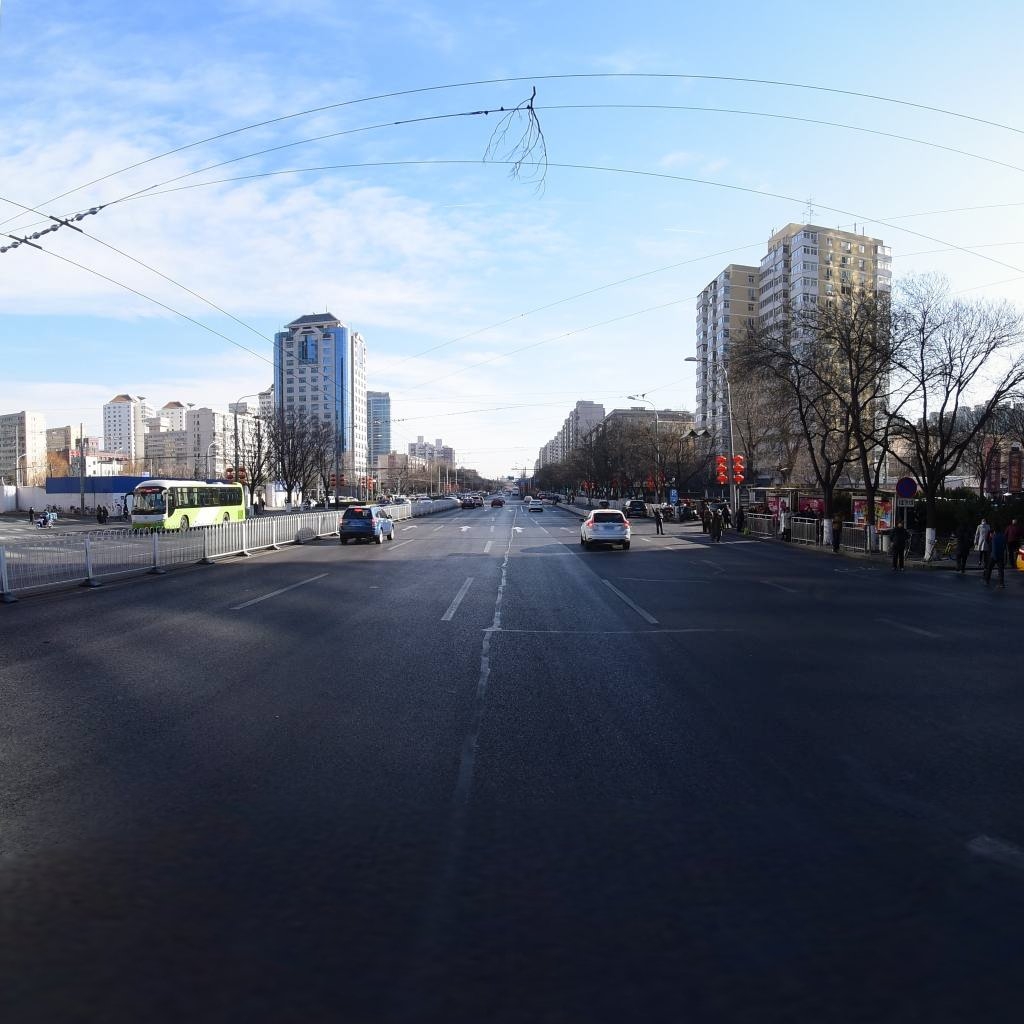
Region: Dongcheng
Road damage annotations: transverse patch, longitudinal patch, transverse patch